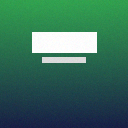
Screen state: on